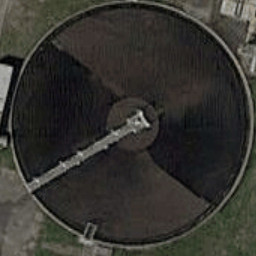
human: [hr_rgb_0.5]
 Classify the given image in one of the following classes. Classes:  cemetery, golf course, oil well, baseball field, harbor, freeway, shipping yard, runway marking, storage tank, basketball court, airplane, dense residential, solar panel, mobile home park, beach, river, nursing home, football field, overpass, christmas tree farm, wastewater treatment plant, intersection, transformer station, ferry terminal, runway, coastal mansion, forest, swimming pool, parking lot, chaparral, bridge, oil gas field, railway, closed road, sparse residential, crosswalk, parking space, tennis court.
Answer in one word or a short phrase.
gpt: wastewater treatment plant